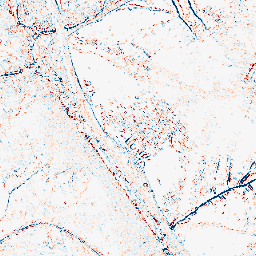
Category: edge_preserving
Decomposition family: median
Decomposition parameters: size: 3
Upsampling method: bilinear
Upsampling parameters: scale: 8
Upsampling scale: 8